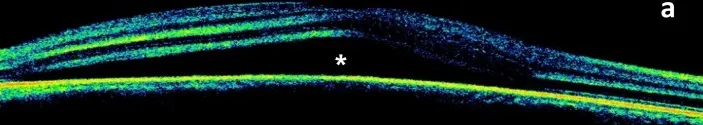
SD-OCT of the right eye shows a large area of subretinal fluid.
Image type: ophthalmic_imaging (oct)